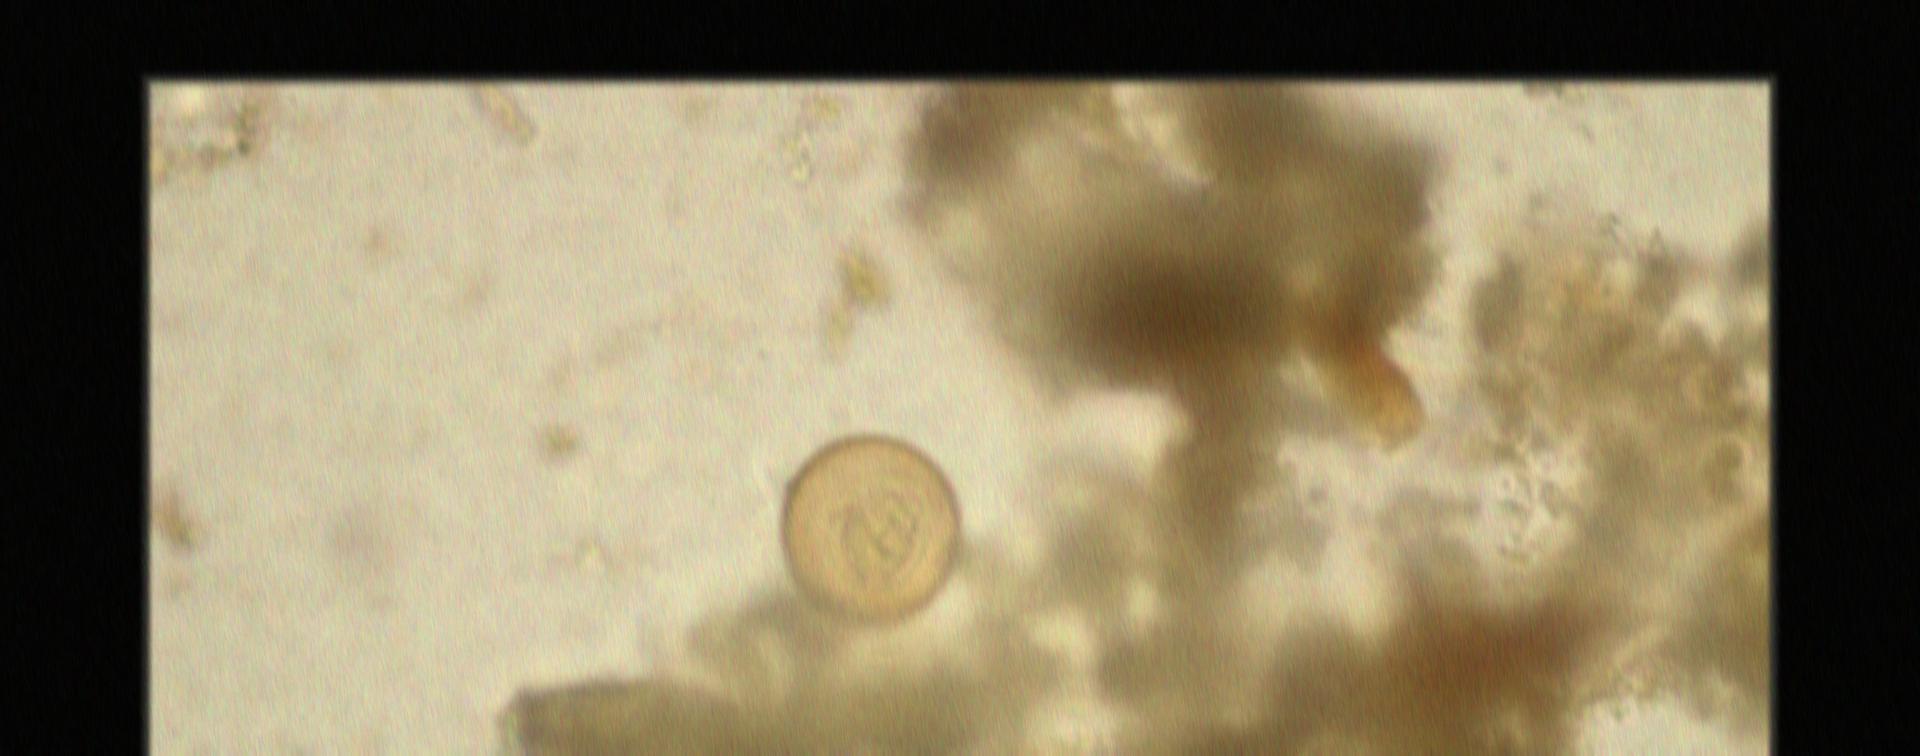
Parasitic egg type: Hymenolepis diminuta